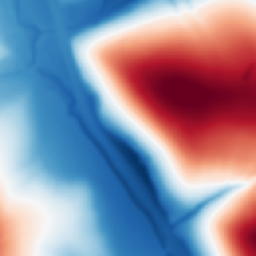
Category: multiscale
Decomposition family: dog_multiscale
Decomposition parameters: sigma_ratio: 2
n_scales: 6
base_sigma: 2
Upsampling method: area
Upsampling parameters: scale: 8
Upsampling scale: 8